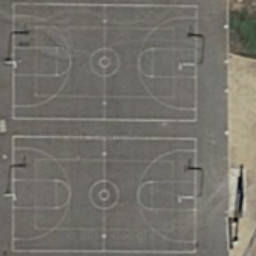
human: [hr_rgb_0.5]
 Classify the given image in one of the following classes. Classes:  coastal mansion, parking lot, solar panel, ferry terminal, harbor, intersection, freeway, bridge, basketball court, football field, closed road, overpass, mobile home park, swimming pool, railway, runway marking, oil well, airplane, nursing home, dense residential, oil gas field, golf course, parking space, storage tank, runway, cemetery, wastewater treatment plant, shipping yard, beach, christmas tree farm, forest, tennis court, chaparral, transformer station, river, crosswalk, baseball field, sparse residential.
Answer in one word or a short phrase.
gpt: basketball court